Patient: sex M, age 29
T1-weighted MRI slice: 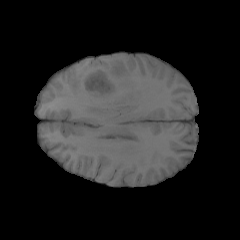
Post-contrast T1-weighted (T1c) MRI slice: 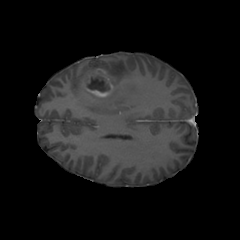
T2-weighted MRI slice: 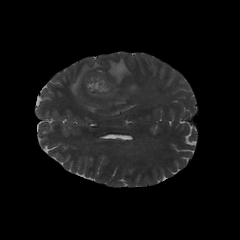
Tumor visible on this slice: yes
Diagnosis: Glioblastoma, IDH-wildtype
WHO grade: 4